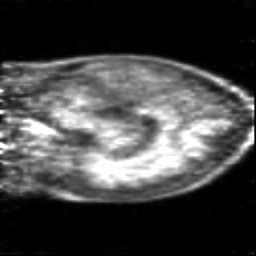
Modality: PET
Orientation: sagittal
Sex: female
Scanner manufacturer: siemens